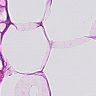
Metastatic tissue present: no